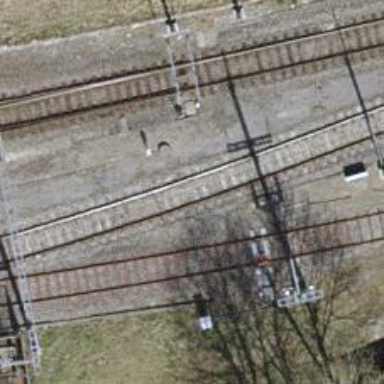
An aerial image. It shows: Railway with electrified contact lines.